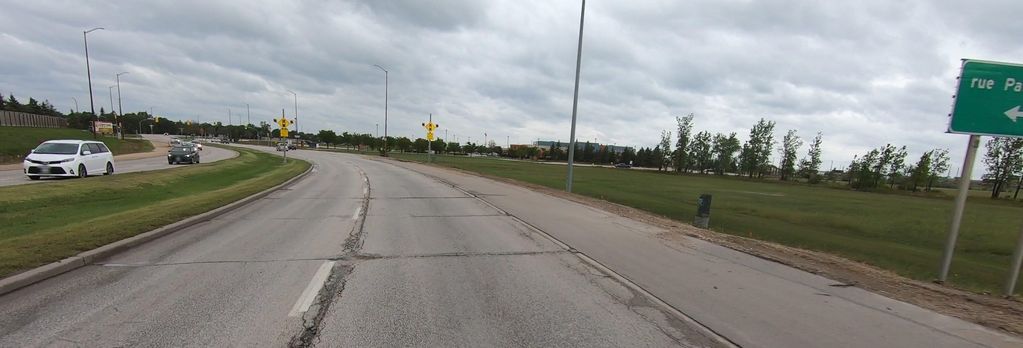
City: winnipeg